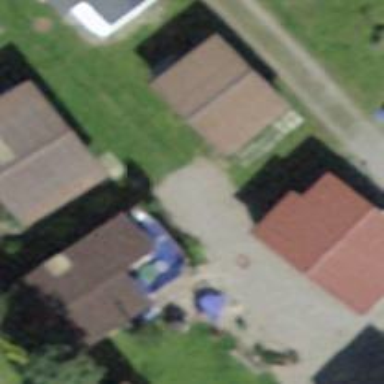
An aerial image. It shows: Static caravan.